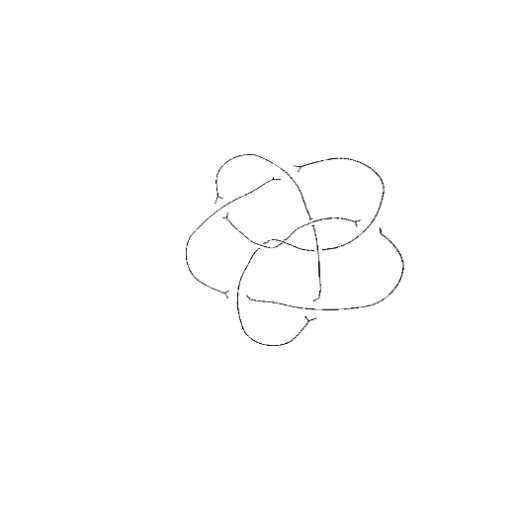
Crossing number: 9